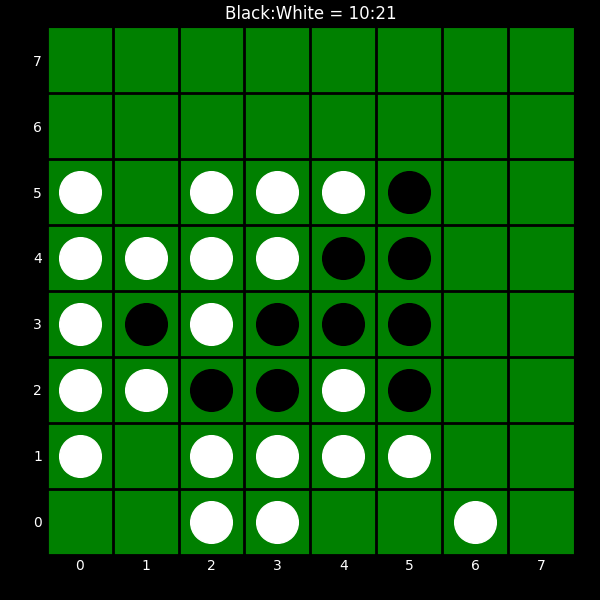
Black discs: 10
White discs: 21